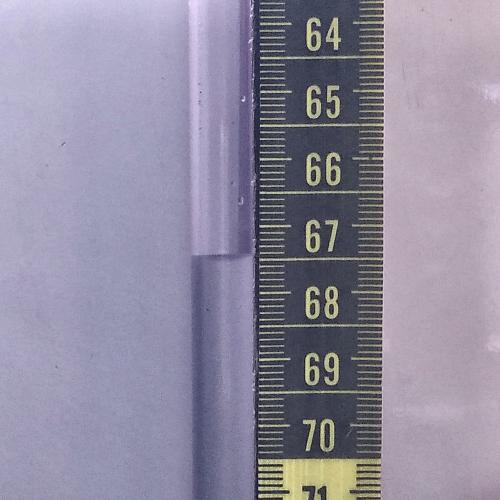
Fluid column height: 67.4 cm